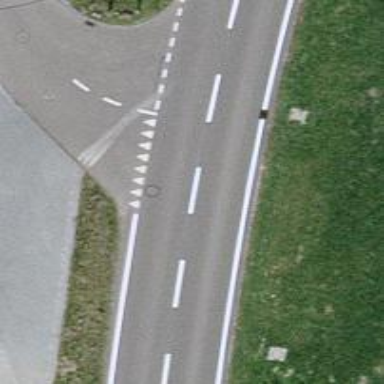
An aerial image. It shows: Road with "give way" sign.